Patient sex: F
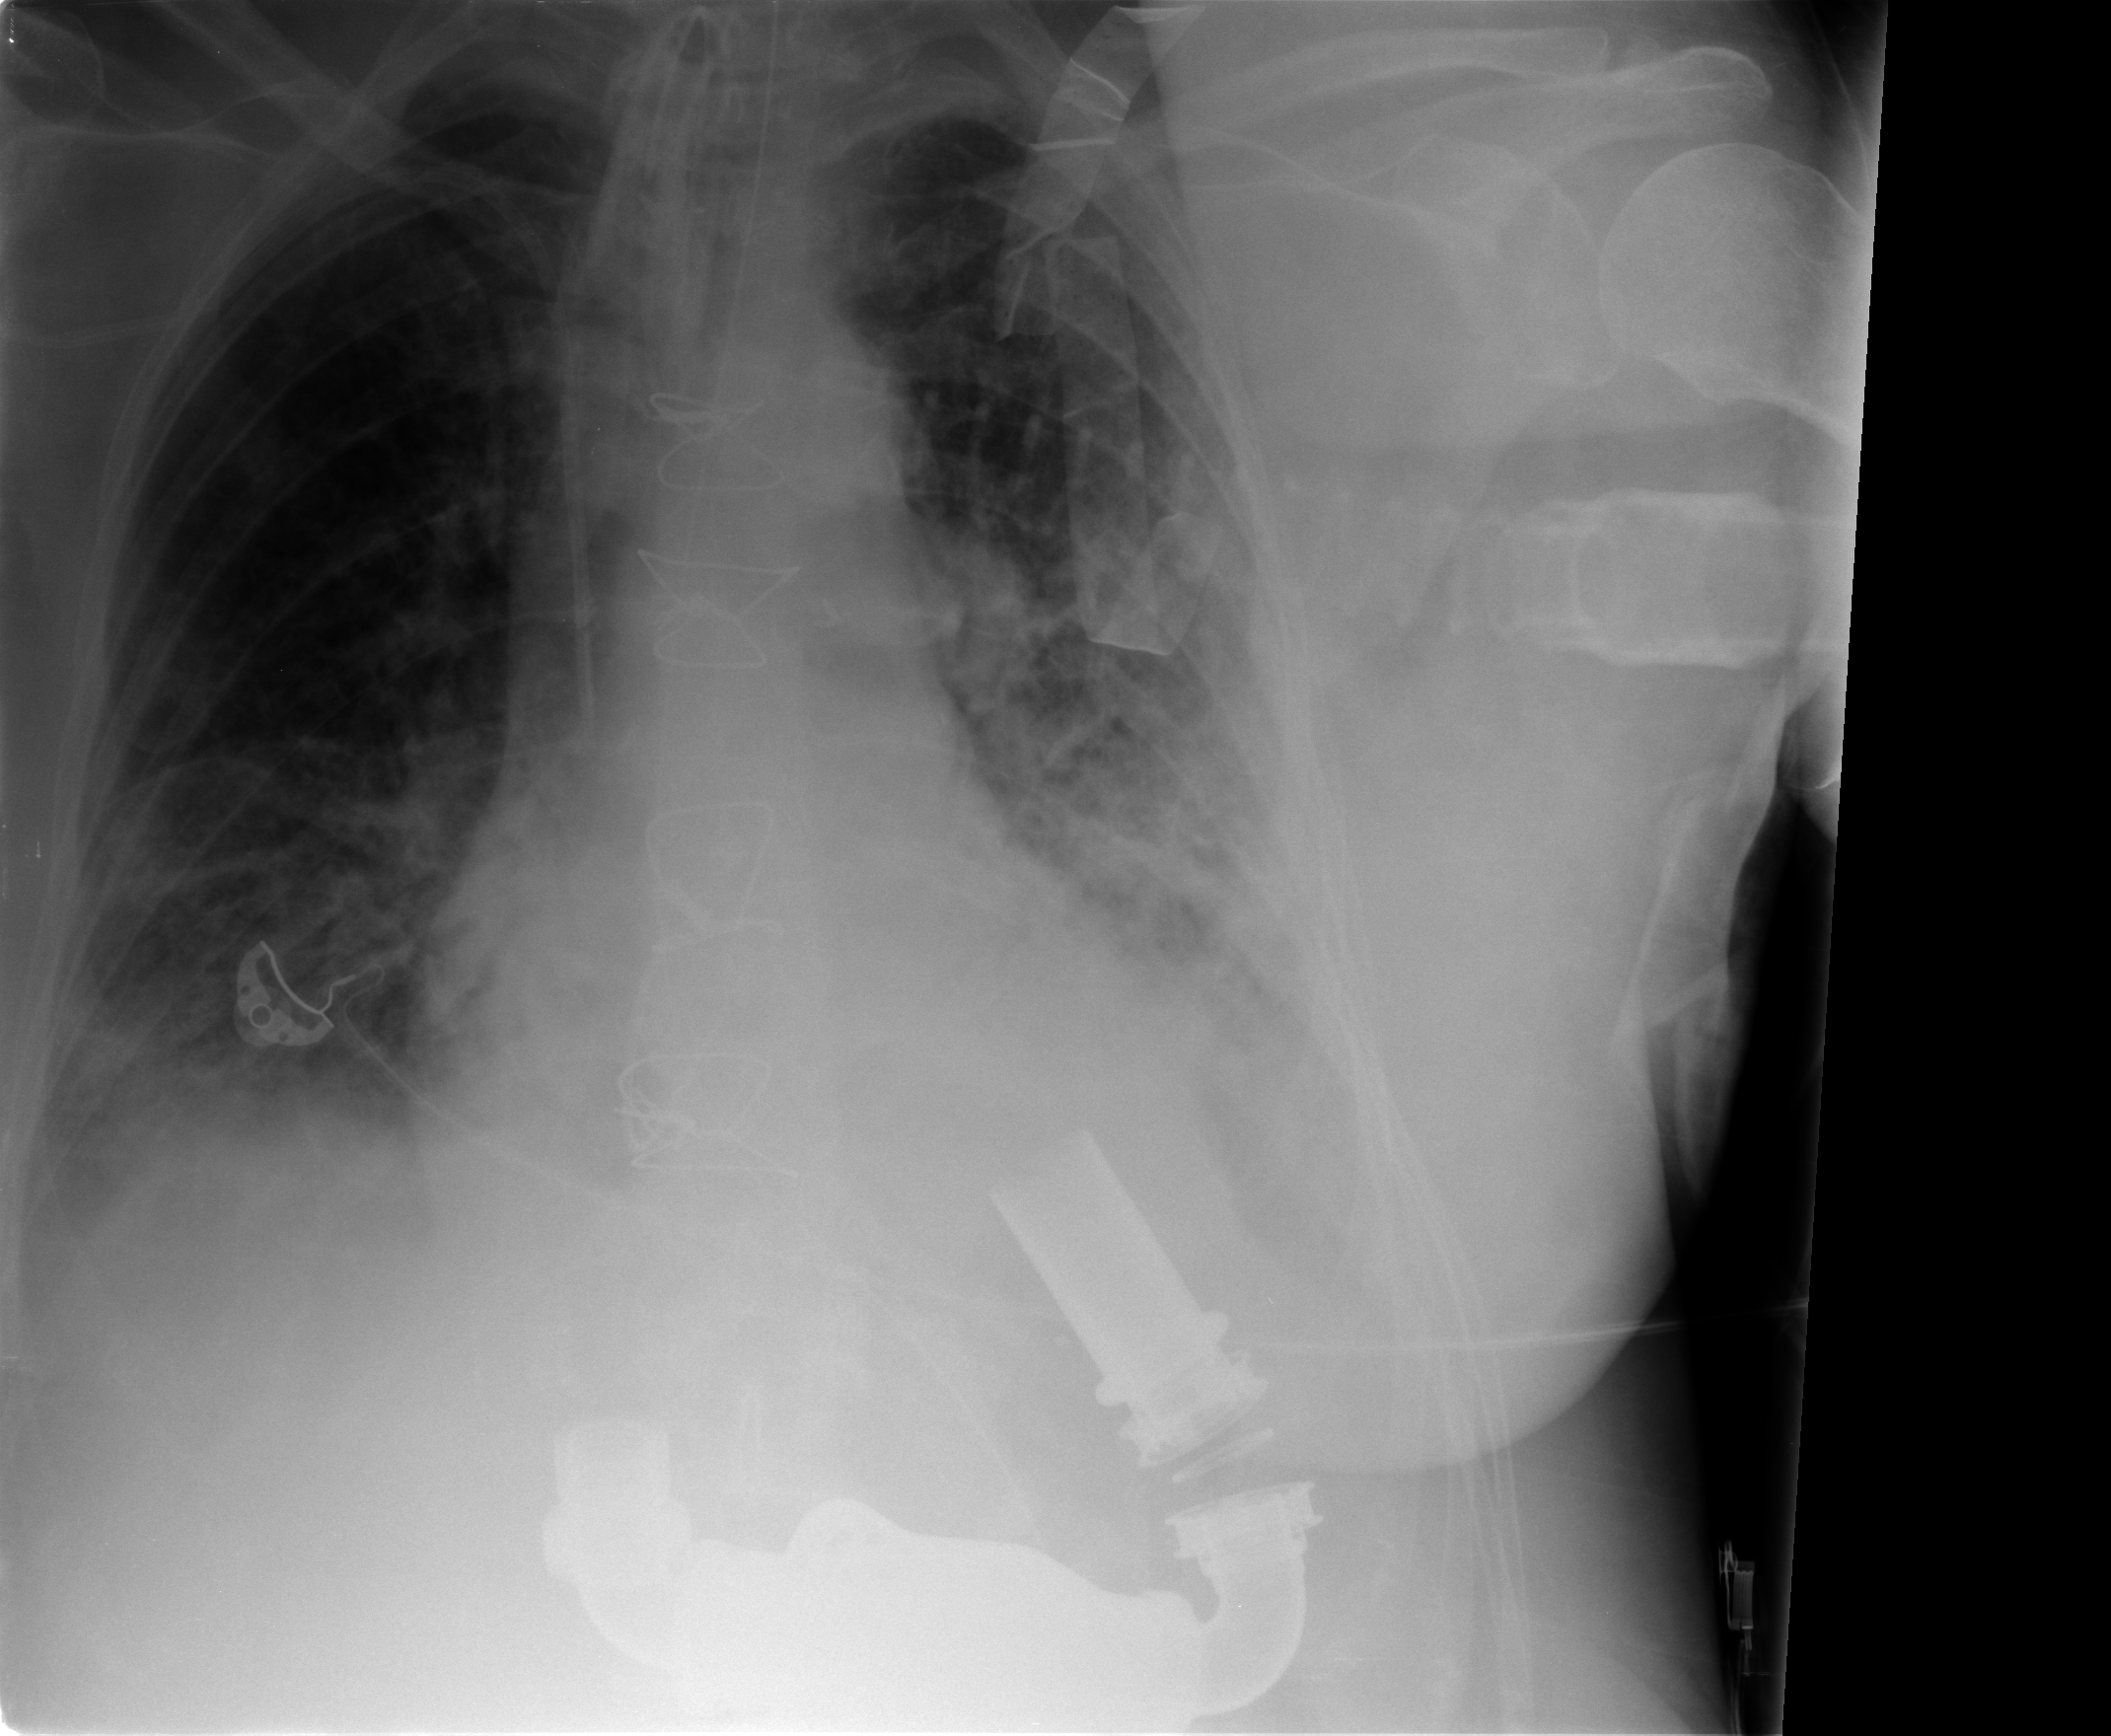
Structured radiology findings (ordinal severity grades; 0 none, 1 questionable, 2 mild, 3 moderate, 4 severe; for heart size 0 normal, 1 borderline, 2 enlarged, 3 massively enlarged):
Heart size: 1
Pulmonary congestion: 1
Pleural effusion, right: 2
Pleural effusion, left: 1
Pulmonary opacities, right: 2
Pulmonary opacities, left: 3
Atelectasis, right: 2
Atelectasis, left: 3